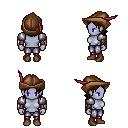
a pixel art fantasy rpg character, female body template, dark elf, purple skin, steel arm armor, metal pants, brown long bangs hairstyle, leather cap, leather bracers, brown shoes, four views (front, back, left, right), 2x2 character sprite sheet, small pixel art, hard edges, no anti-aliasing